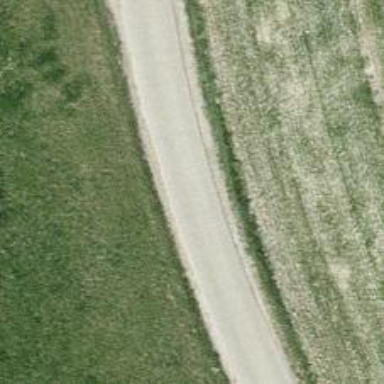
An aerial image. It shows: Unclassified road.